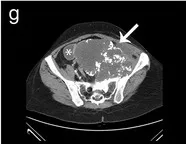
Contrast-enhanced CT scan of the liver and the pelvis (axial plane, abdomen window, venous phase). Pelvis reports (e-h) appear stable (white arrow: primary tumour; asterisk: urinary bladder).
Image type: radiology (ct)